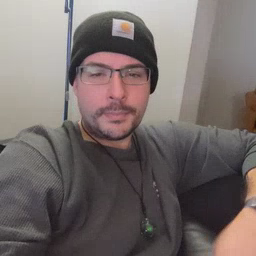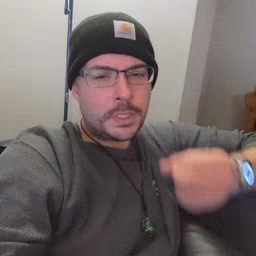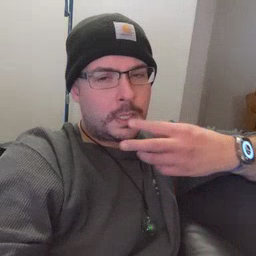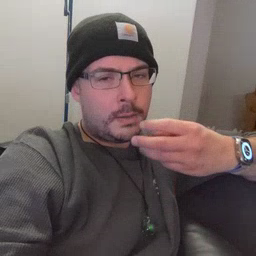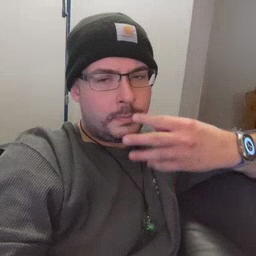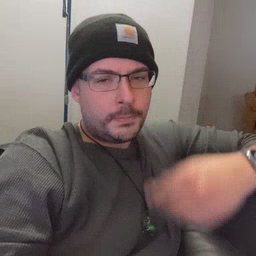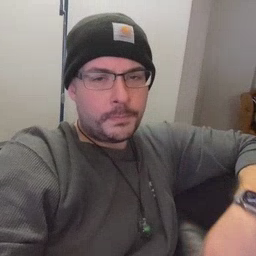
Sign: snack